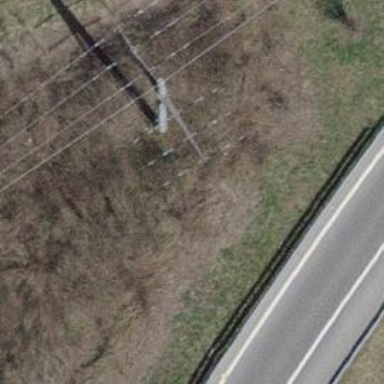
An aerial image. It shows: Three cables of power line.